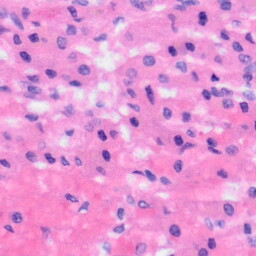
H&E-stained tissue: Liver